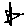
Label: star